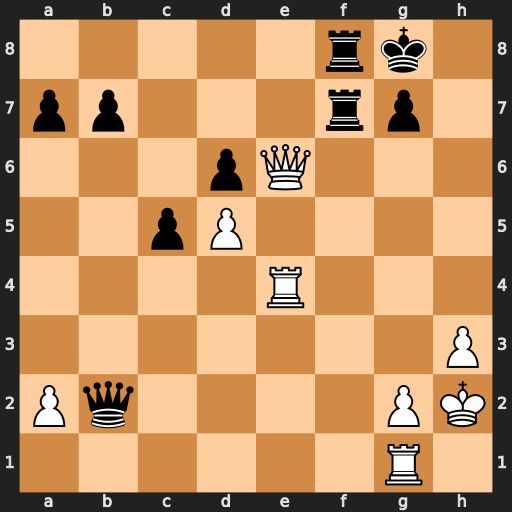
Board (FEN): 5rk1/pp3rp1/3pQ3/2pP4/4R3/7P/Pq4PK/6R1
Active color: w
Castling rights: -
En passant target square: -
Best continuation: Rf1 Qb5 Ref4 Qd7 Qxd7 Rxd7 Rxf8+